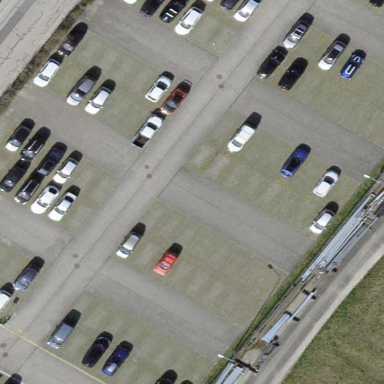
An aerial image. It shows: Parking area with surface.